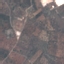
Land use / land cover class: PermanentCrop